Question: I'm using YQL + jQuery to get the content from a remote page, I'm able to load the content in the page load but after clicking the page menu to to the same page the div not appended.
I was able to achieve the using ele.html(ele.html()), my code is bellow:
'''
$(document).ready(function() {
$("#divAjaxLoading").show();
$.ajax({
type: 'GET',
url: "https://query.yahooapis.com/v...",
dataType: 'xml',
success: function (data) {
var result = $(data).find('results').find('.content');
//debugger;
$('#Home_CP_Home').html(result);
$("#Home_CP_Home").html($("#Home_CP_Home").html());
$("#divAjaxLoading").hide();
}
});
});
'''

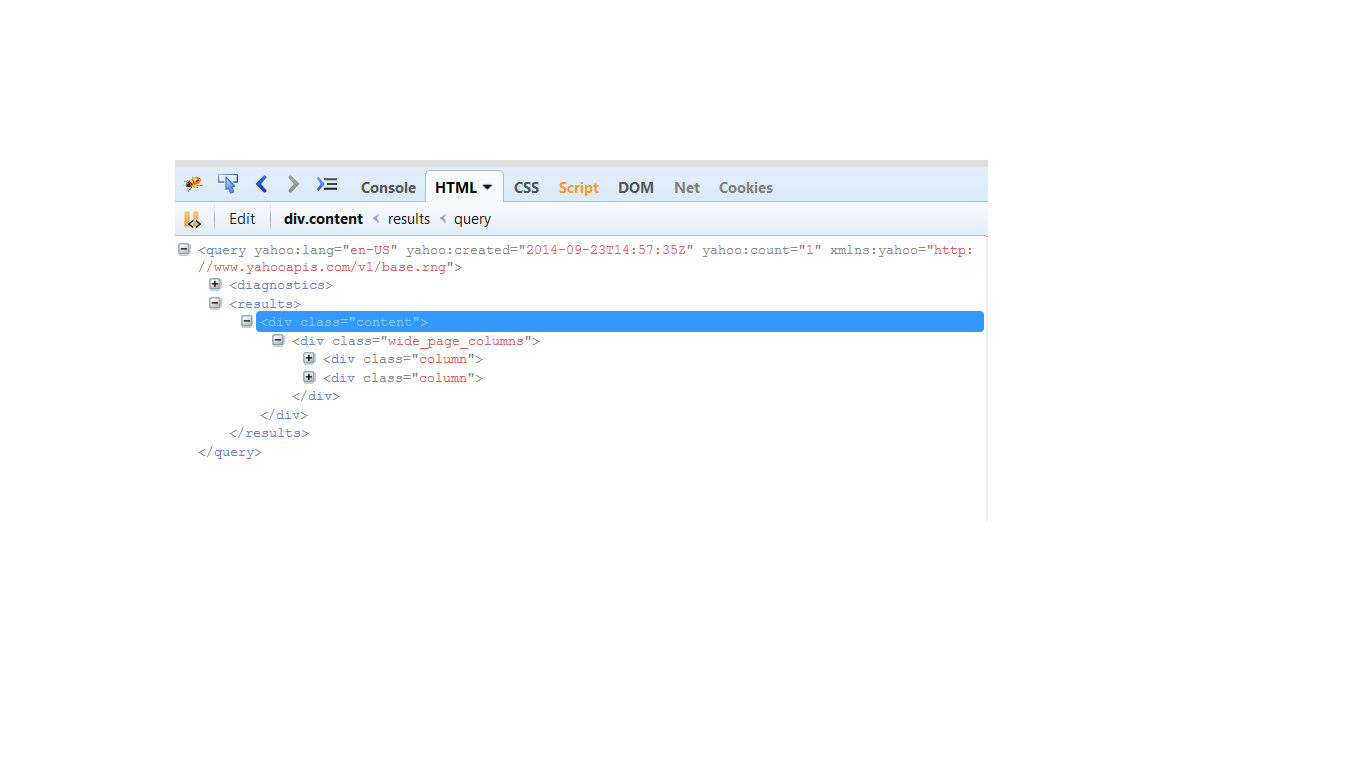
Answer: Because I'm using ASP.NET project the control had attribute runat="" after making it a normal html div by removing that attribute, I got div appended after postback.
Thank you